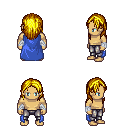
a pixel art fantasy rpg character, male body template, human, tanned skin, blue cape, metal pants, blonde long hairstyle, white cloth bandages, four views (front, back, left, right), 2x2 character sprite sheet, small pixel art, hard edges, no anti-aliasing